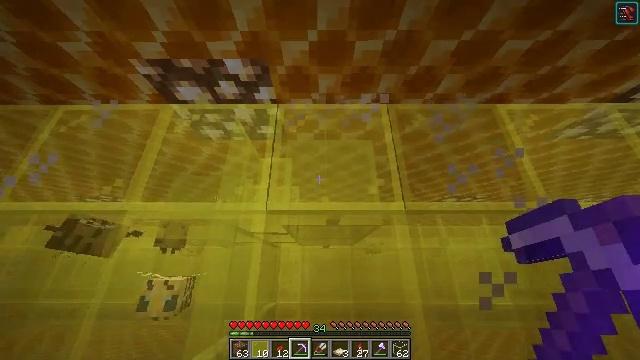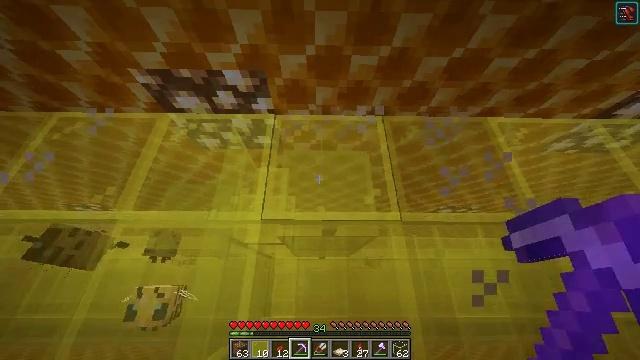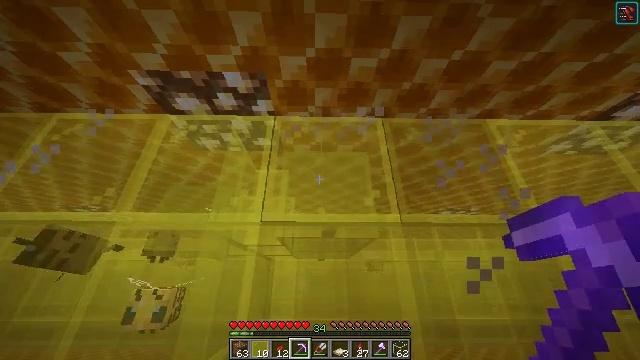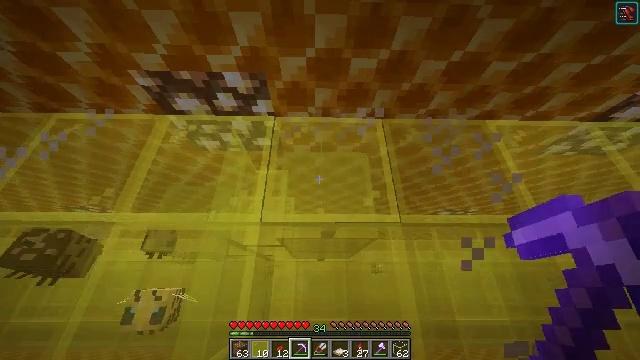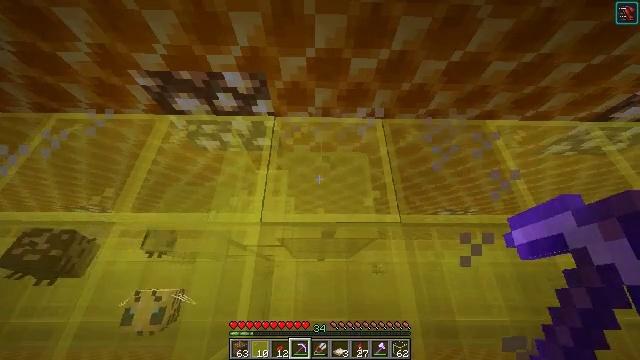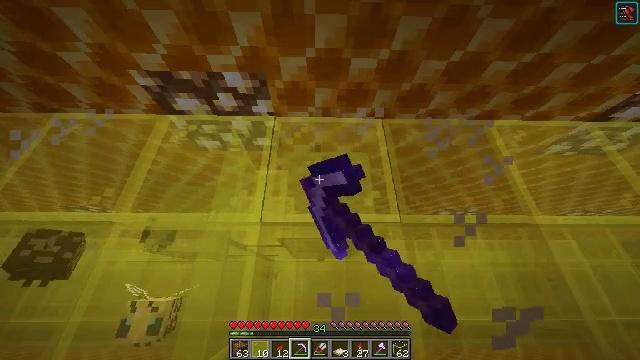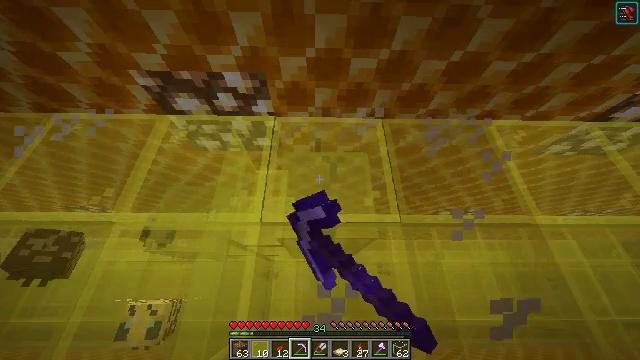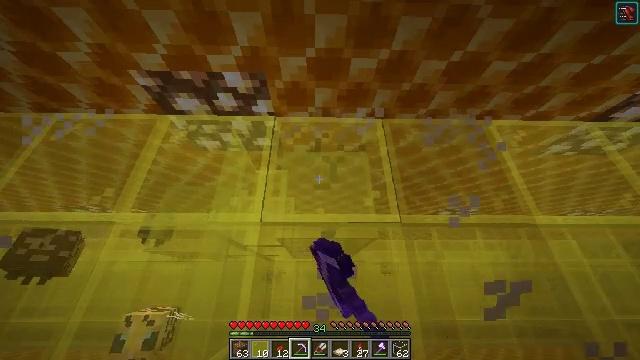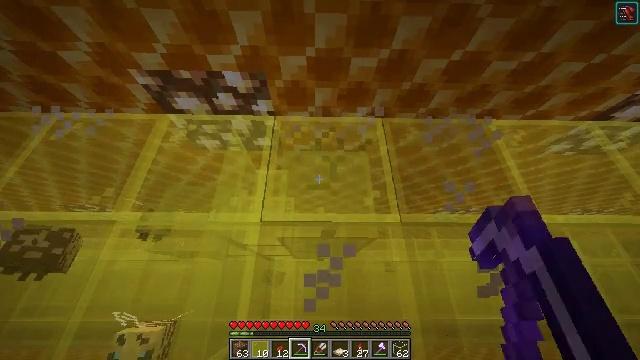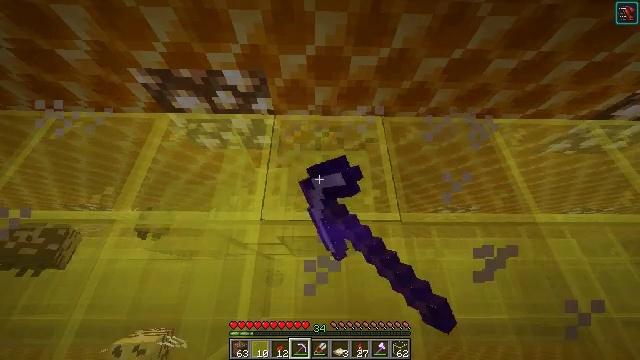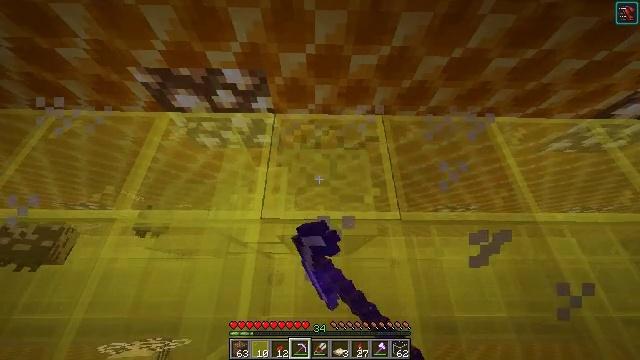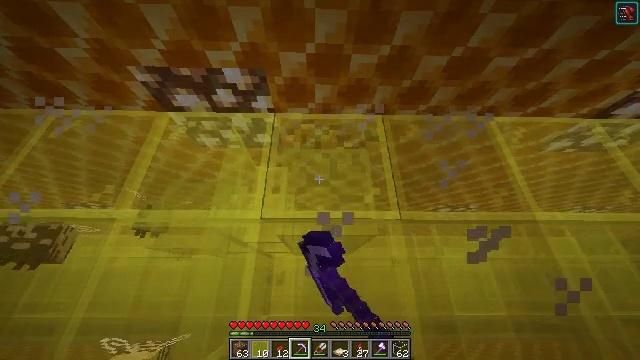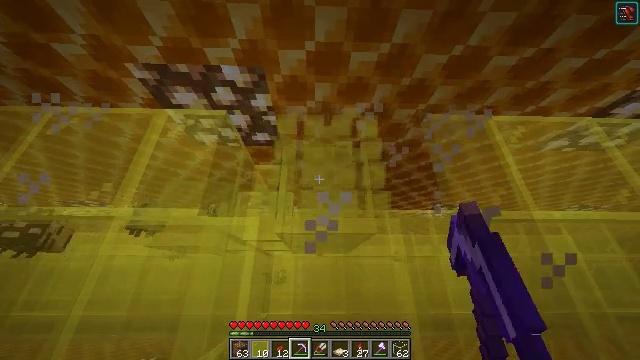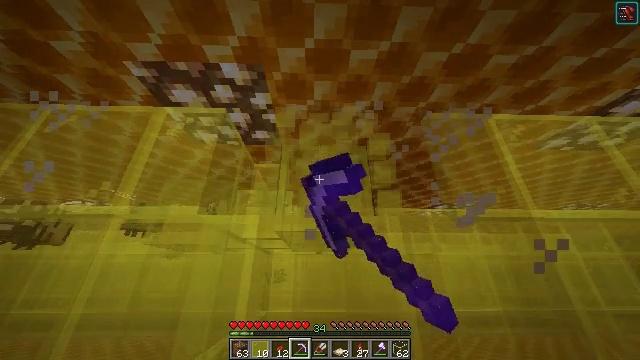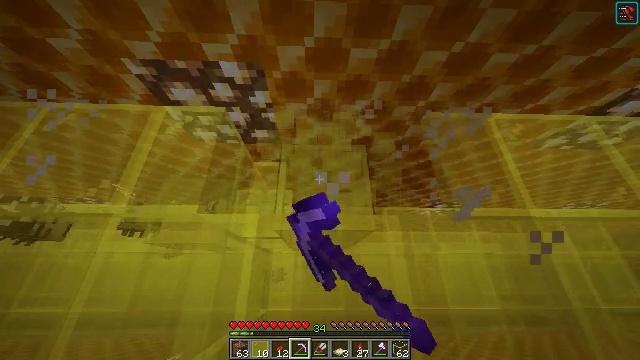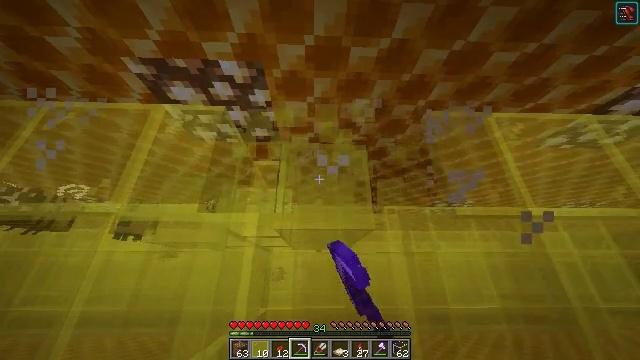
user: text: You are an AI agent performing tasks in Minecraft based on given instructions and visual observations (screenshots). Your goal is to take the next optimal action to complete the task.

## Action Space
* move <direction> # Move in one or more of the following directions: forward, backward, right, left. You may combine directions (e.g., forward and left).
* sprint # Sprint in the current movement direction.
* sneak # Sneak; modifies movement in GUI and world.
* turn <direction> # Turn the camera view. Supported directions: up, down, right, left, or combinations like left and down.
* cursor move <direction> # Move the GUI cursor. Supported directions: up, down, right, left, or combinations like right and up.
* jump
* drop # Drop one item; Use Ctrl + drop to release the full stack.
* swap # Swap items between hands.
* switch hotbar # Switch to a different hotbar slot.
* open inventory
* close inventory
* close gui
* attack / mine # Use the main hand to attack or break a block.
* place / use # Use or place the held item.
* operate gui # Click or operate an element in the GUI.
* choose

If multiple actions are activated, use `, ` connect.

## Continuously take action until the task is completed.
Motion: motion action
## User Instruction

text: Attack the yellow stained glass pane to break it.
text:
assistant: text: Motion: turn right and up
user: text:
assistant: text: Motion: no_op
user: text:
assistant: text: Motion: no_op
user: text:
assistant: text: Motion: attack / mine
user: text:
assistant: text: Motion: attack / mine
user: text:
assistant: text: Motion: attack / mine
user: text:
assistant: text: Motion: attack / mine
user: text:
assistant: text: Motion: attack / mine
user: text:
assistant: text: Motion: attack / mine
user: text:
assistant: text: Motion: attack / mine
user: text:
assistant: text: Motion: attack / mine
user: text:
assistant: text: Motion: attack / mine
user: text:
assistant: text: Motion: attack / mine
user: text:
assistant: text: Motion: attack / mine
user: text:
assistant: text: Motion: attack / mine
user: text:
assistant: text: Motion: attack / mine
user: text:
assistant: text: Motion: attack / mine